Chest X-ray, PA view. Patient: 48 years old, sex M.
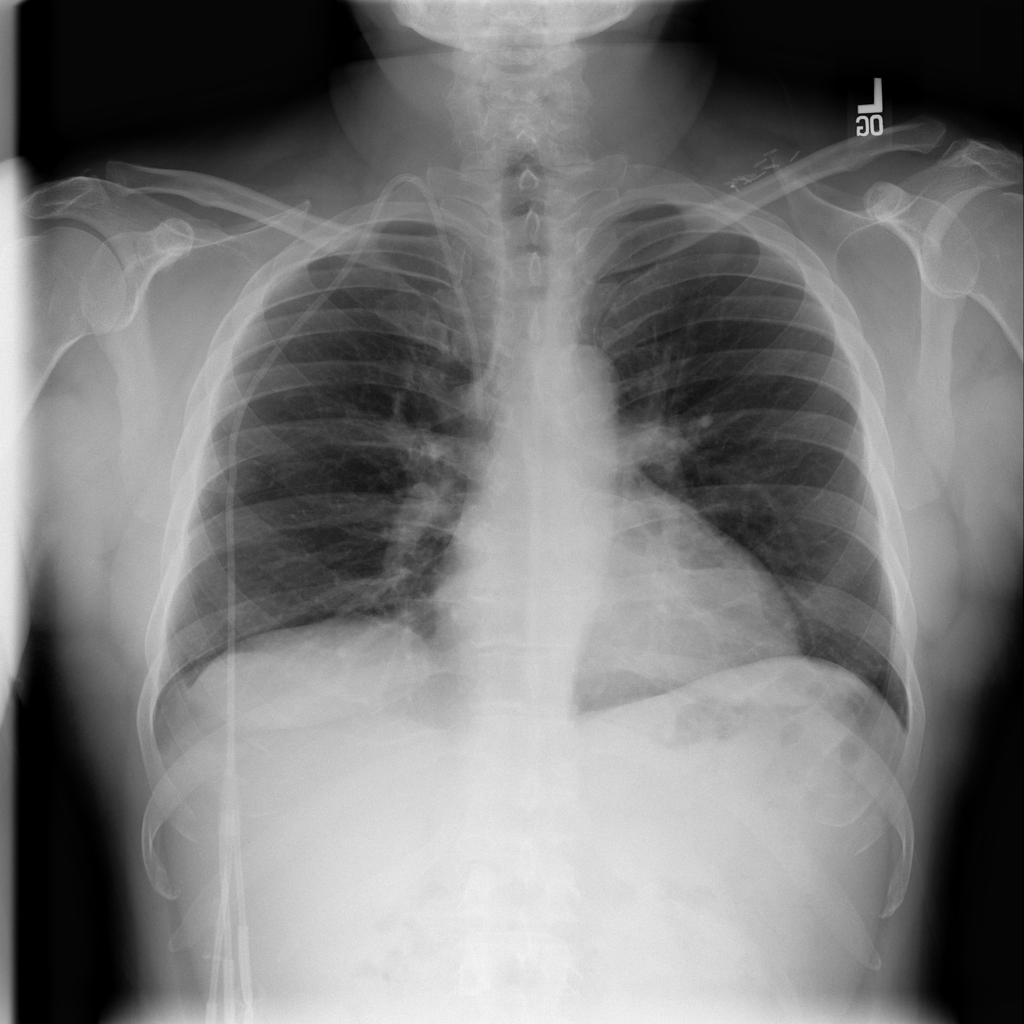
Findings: No Finding